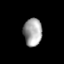
Tissue: lung
Cell type: Endothelial cells
Senescence score: 0.5823
Nuclear area (px): 499
Mean DAPI intensity: 163.842